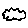
Label: cloud